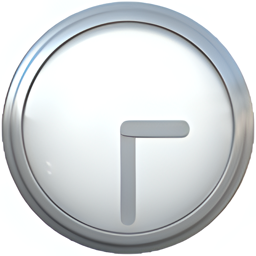
Name: clock face three thirty
Emoji: 🕞
Group: Travel & Places
Sub-group: time